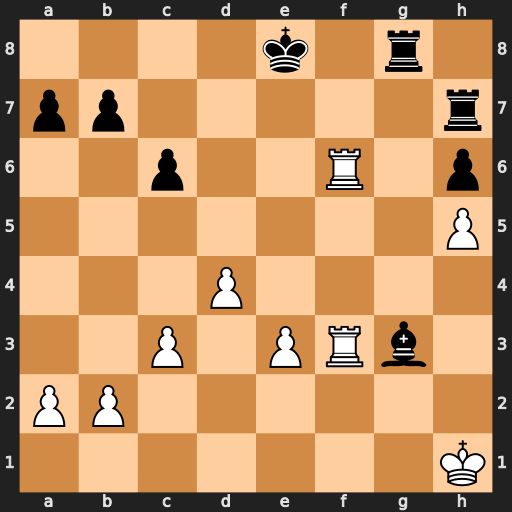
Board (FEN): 4k1r1/pp5r/2p2R1p/7P/3P4/2P1PRb1/PP6/7K
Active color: w
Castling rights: -
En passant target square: -
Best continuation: Rg6 Rxg6 hxg6 Rg7 Rxg3